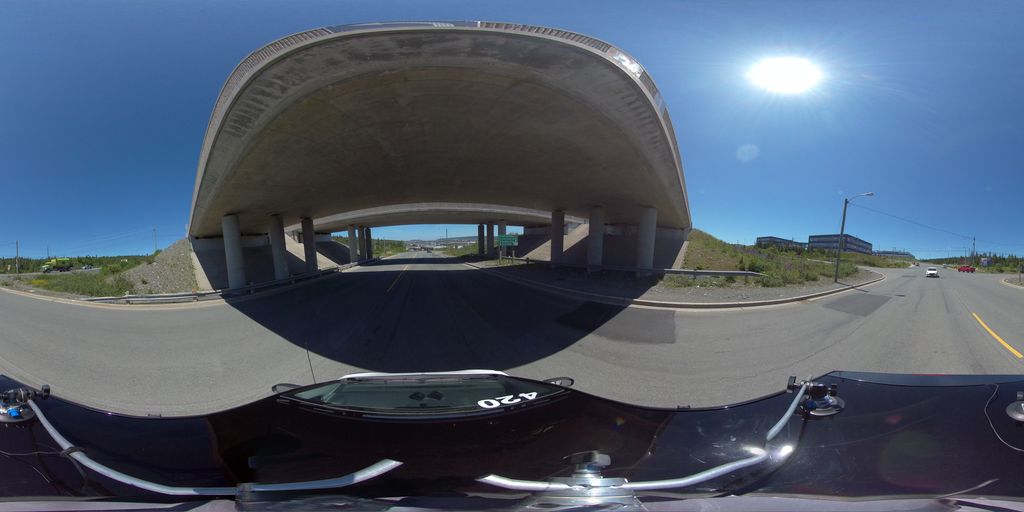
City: st_johns